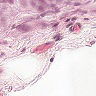
Metastatic tissue present: yes